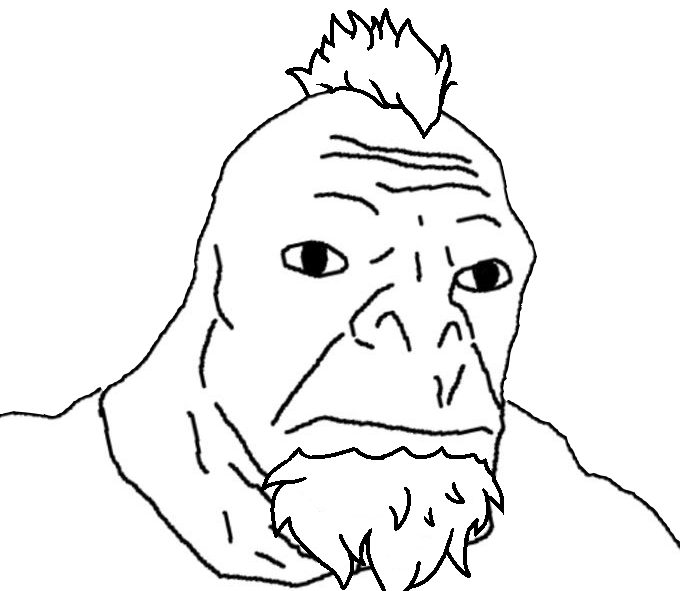
Label: 5_Craig